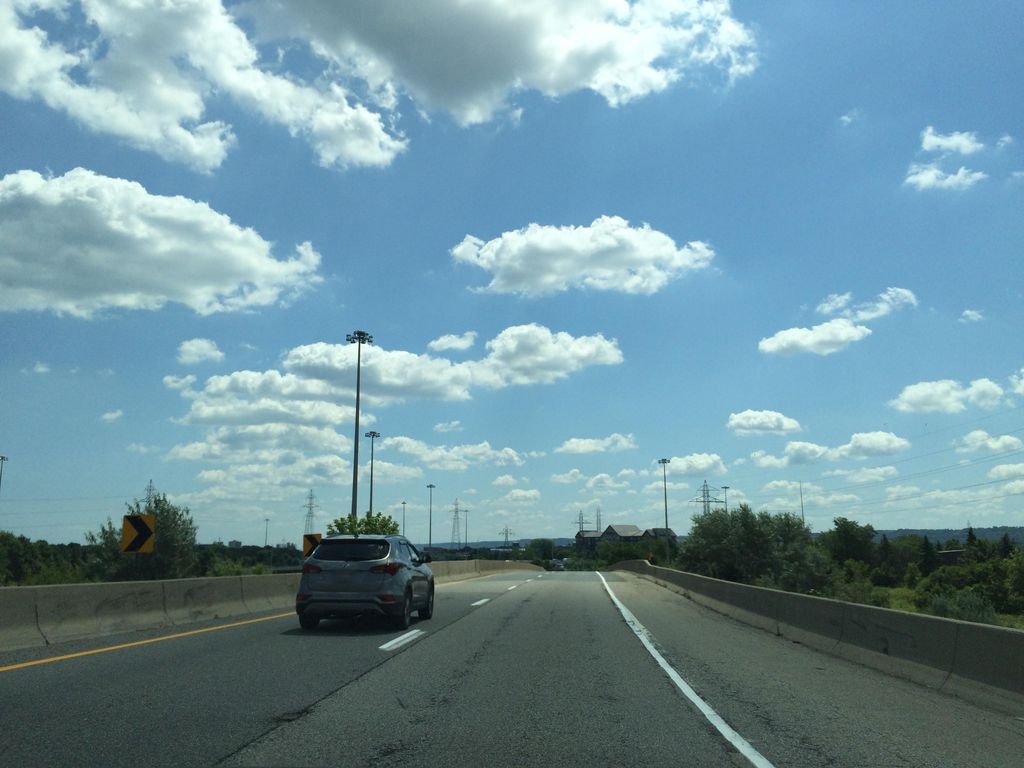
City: hamilton